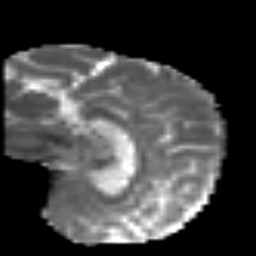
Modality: MD
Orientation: sagittal
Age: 69
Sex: male
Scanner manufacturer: siemens
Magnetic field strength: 3 T
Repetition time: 3.2 s
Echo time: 0.081 s